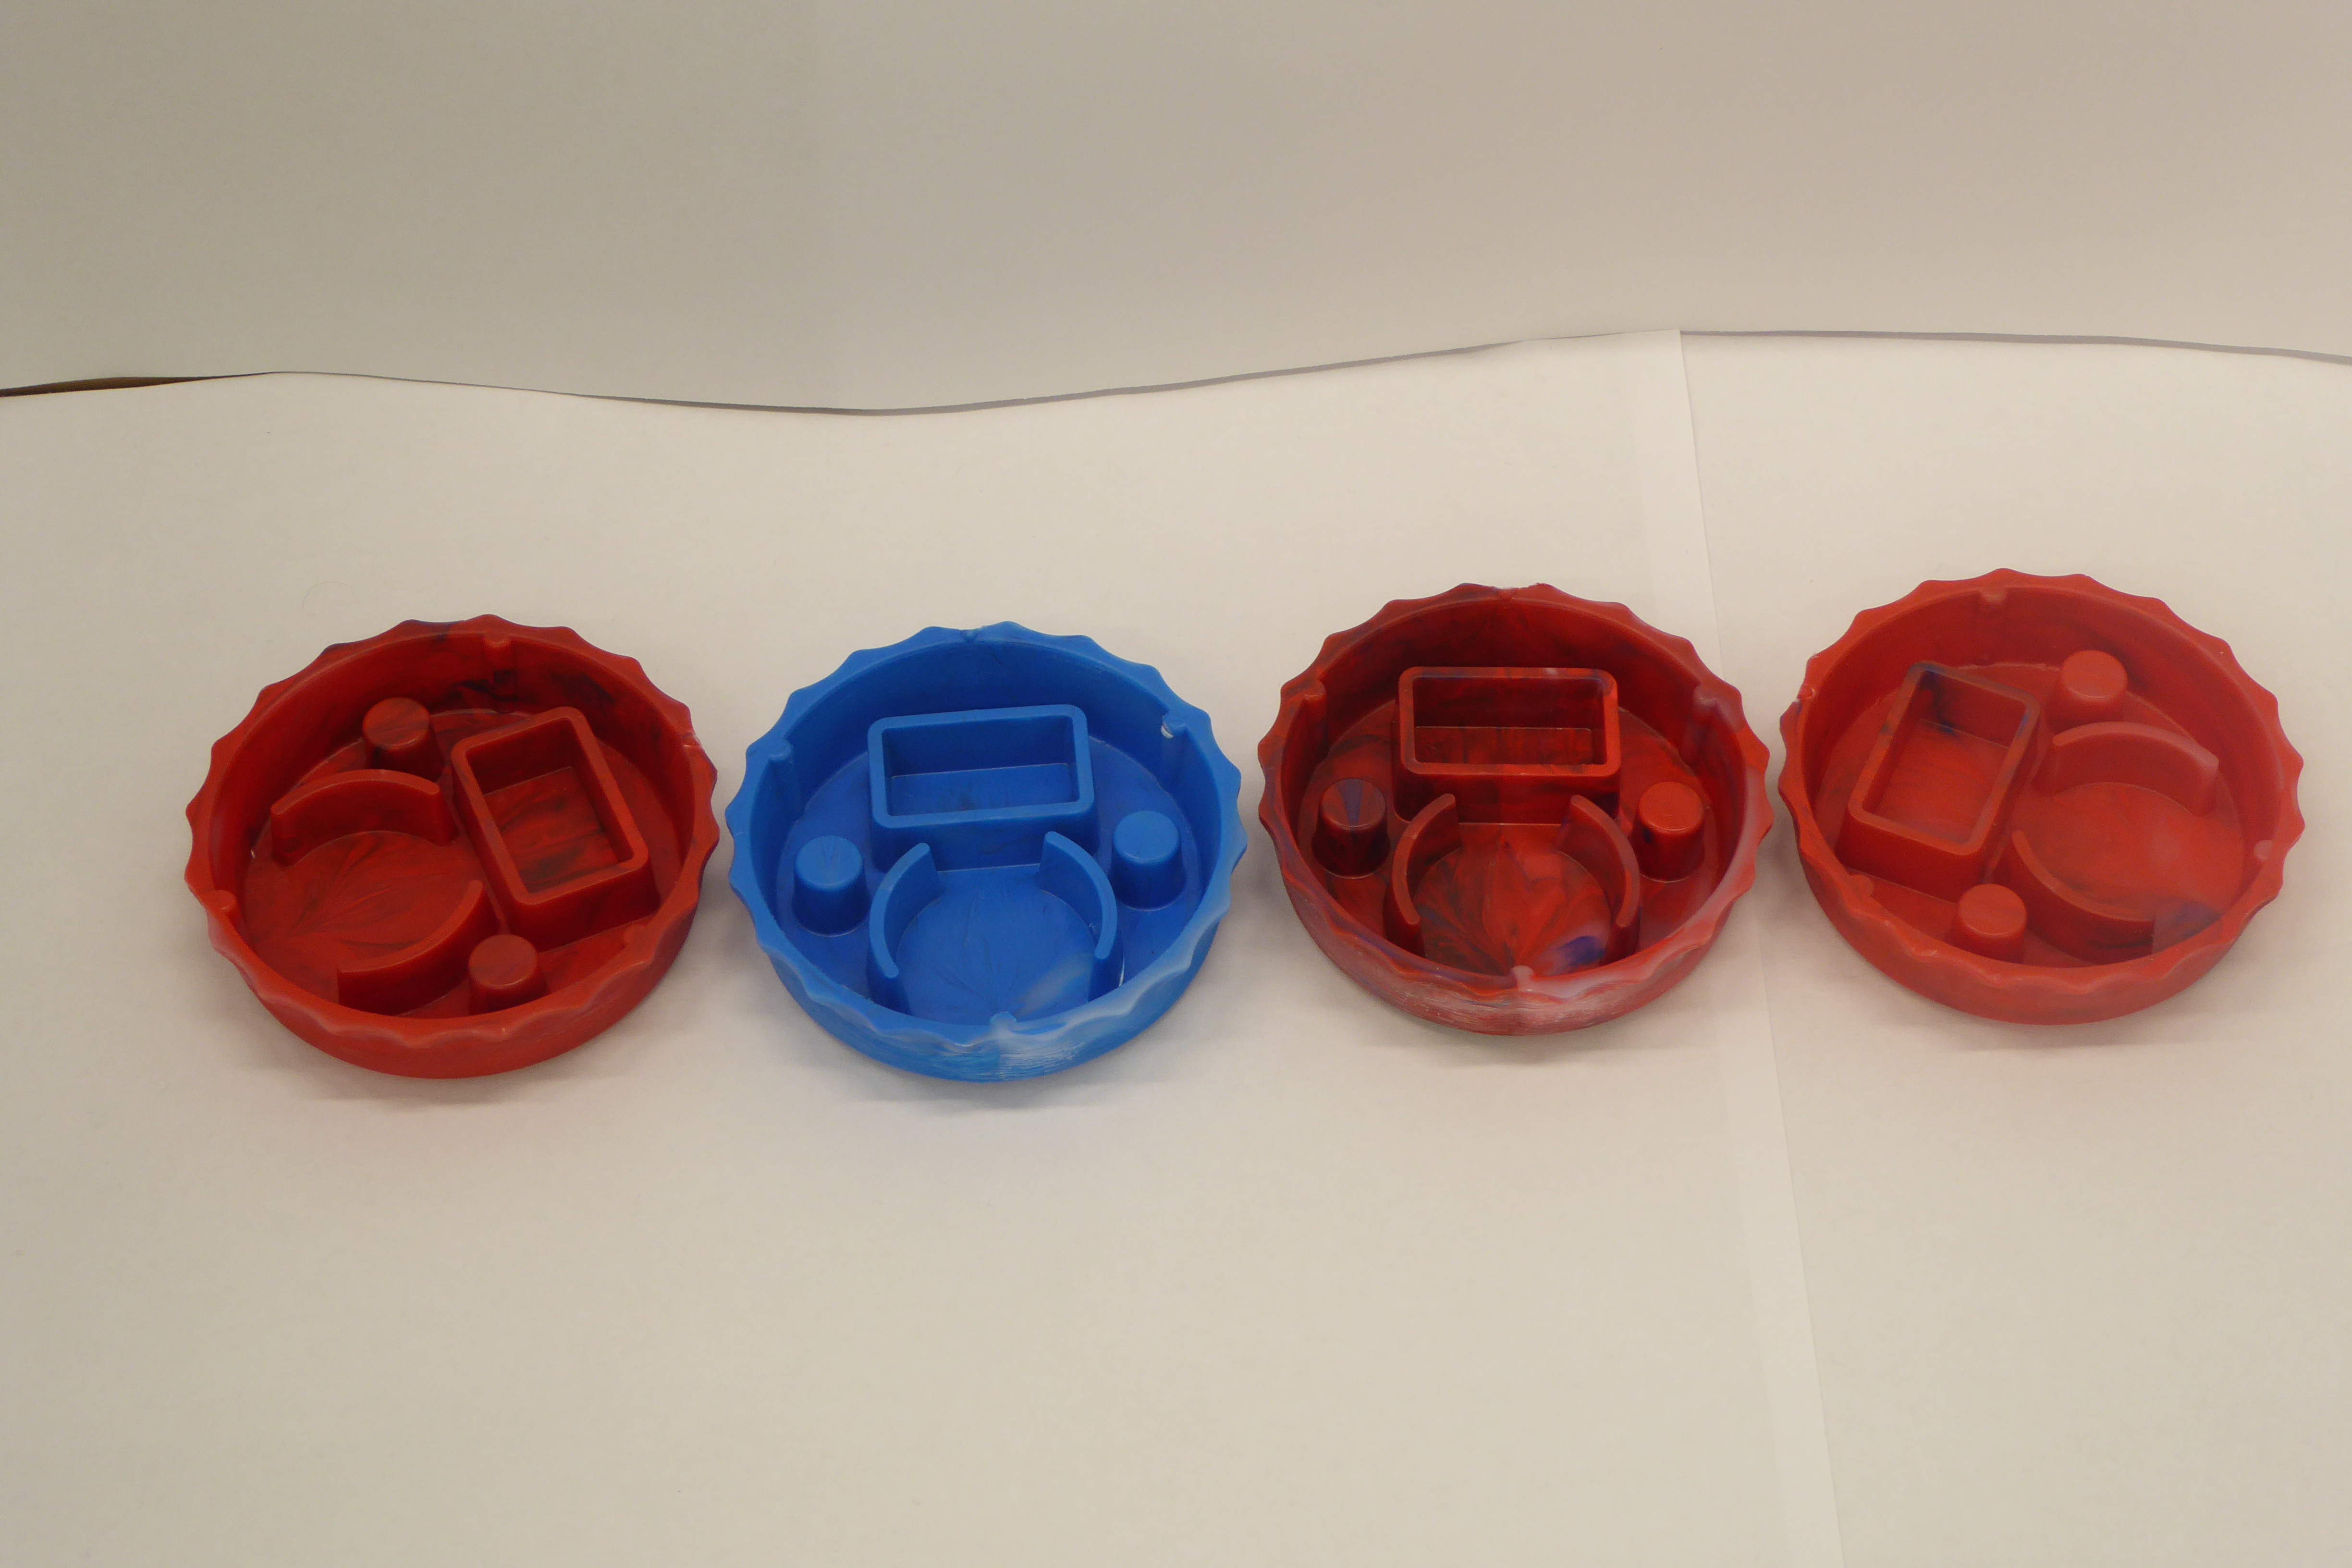
Label: Bottle Opener - Cover